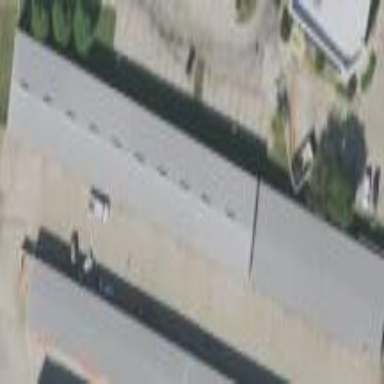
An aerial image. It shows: Warehouse.